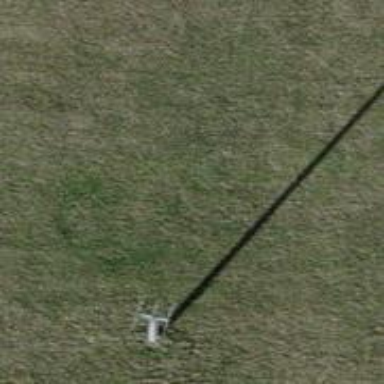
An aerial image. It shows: Power pole.